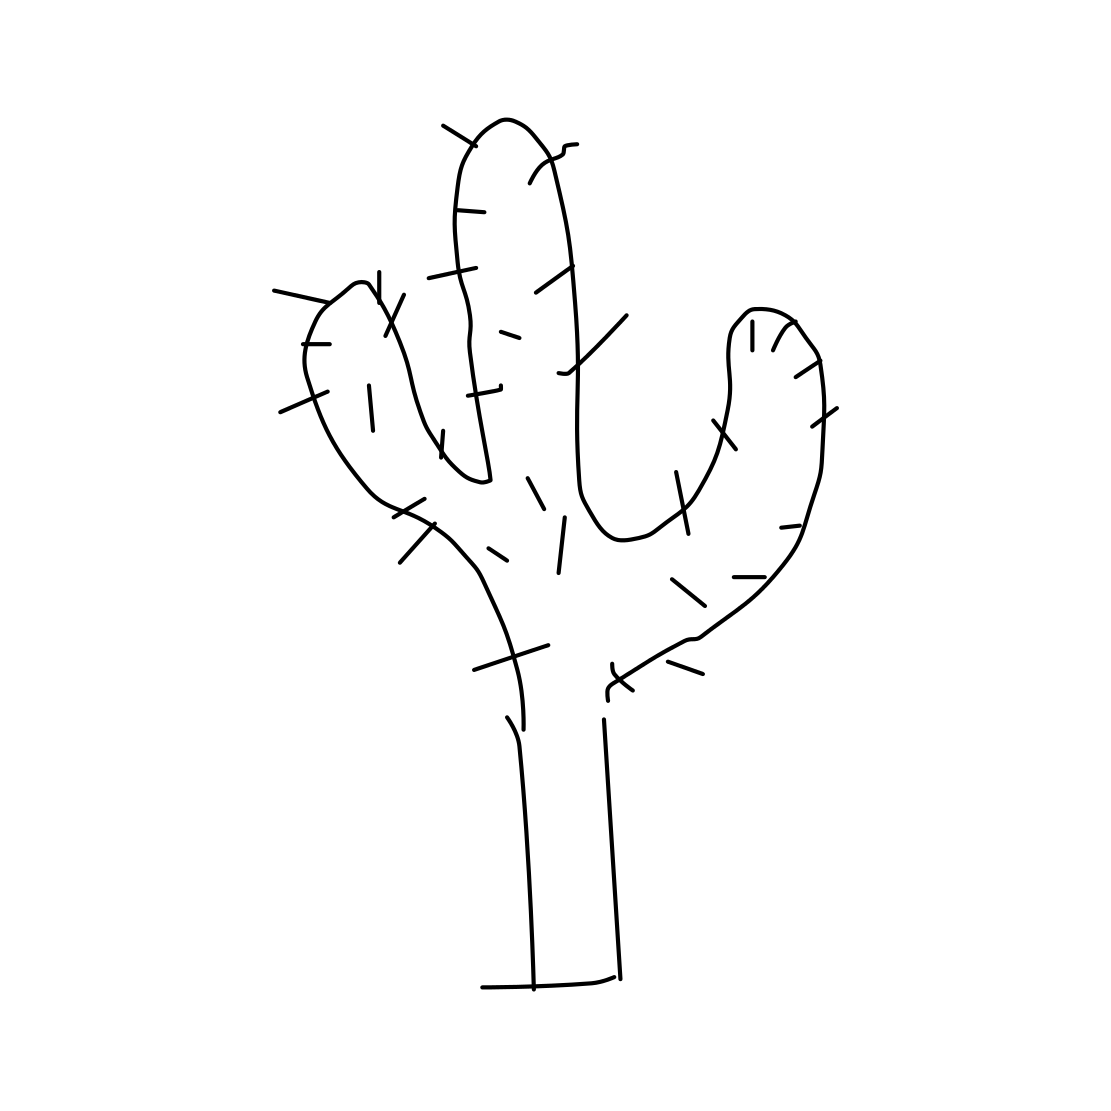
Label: cactus